Question: How can I get this small thumbnail status on the right corner of the icon?

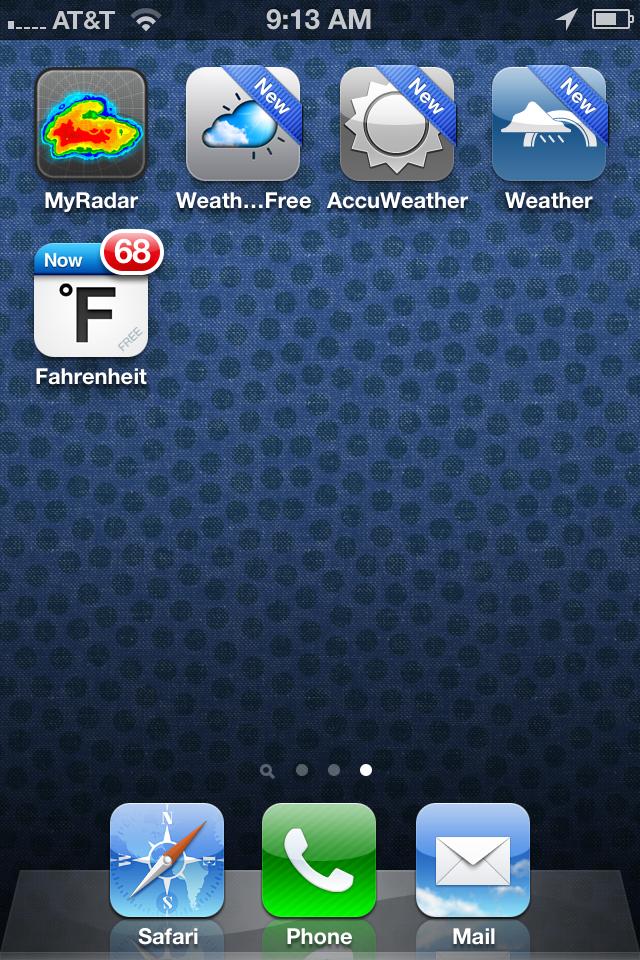
Answer: You can use the 'setApplicationIconBadgeNumber:' method to set the badge to any number you want. This message should be sent to an instance of 'UIApplication'. To get the current application, you simply call '[UIApplication sharedApplication]'.
Your code would look like this:
'''
int number = 25; //set this to any number you want
[[UIApplication sharedApplication] setApplicationIconBadgeNumber:number];
'''
Or, you can obviously set it at once, without the extra variable, like this:
'''
[[UIApplication sharedApplication] setApplicationIconBadgeNumber:25];
'''